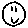
Label: smiley face